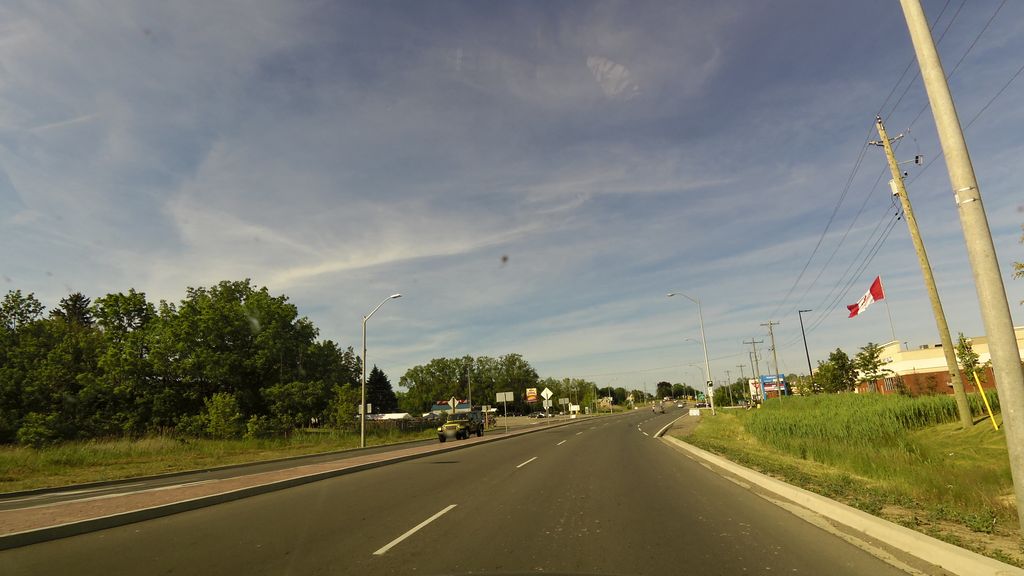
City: hamilton